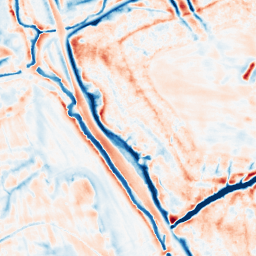
Category: edge_preserving
Decomposition family: bilateral
Decomposition parameters: d: 21
sigma_color: 25
sigma_space: 75
Upsampling method: linear_exact
Upsampling parameters: scale: 2
Upsampling scale: 2